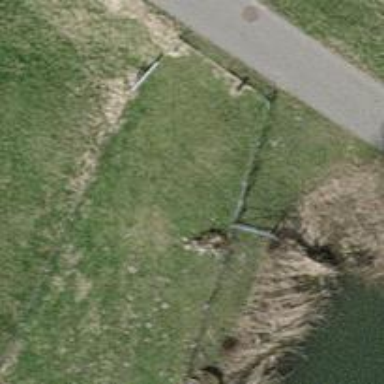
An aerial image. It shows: Gate.